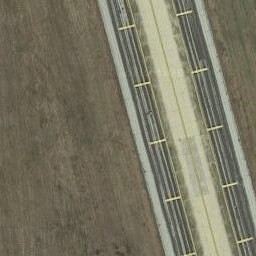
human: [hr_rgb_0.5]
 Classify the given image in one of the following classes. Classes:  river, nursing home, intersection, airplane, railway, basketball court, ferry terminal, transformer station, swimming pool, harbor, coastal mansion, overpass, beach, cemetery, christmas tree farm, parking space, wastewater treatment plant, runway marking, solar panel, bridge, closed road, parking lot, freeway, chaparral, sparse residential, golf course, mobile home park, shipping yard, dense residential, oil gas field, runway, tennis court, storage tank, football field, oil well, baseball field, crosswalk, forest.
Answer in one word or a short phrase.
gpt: runway